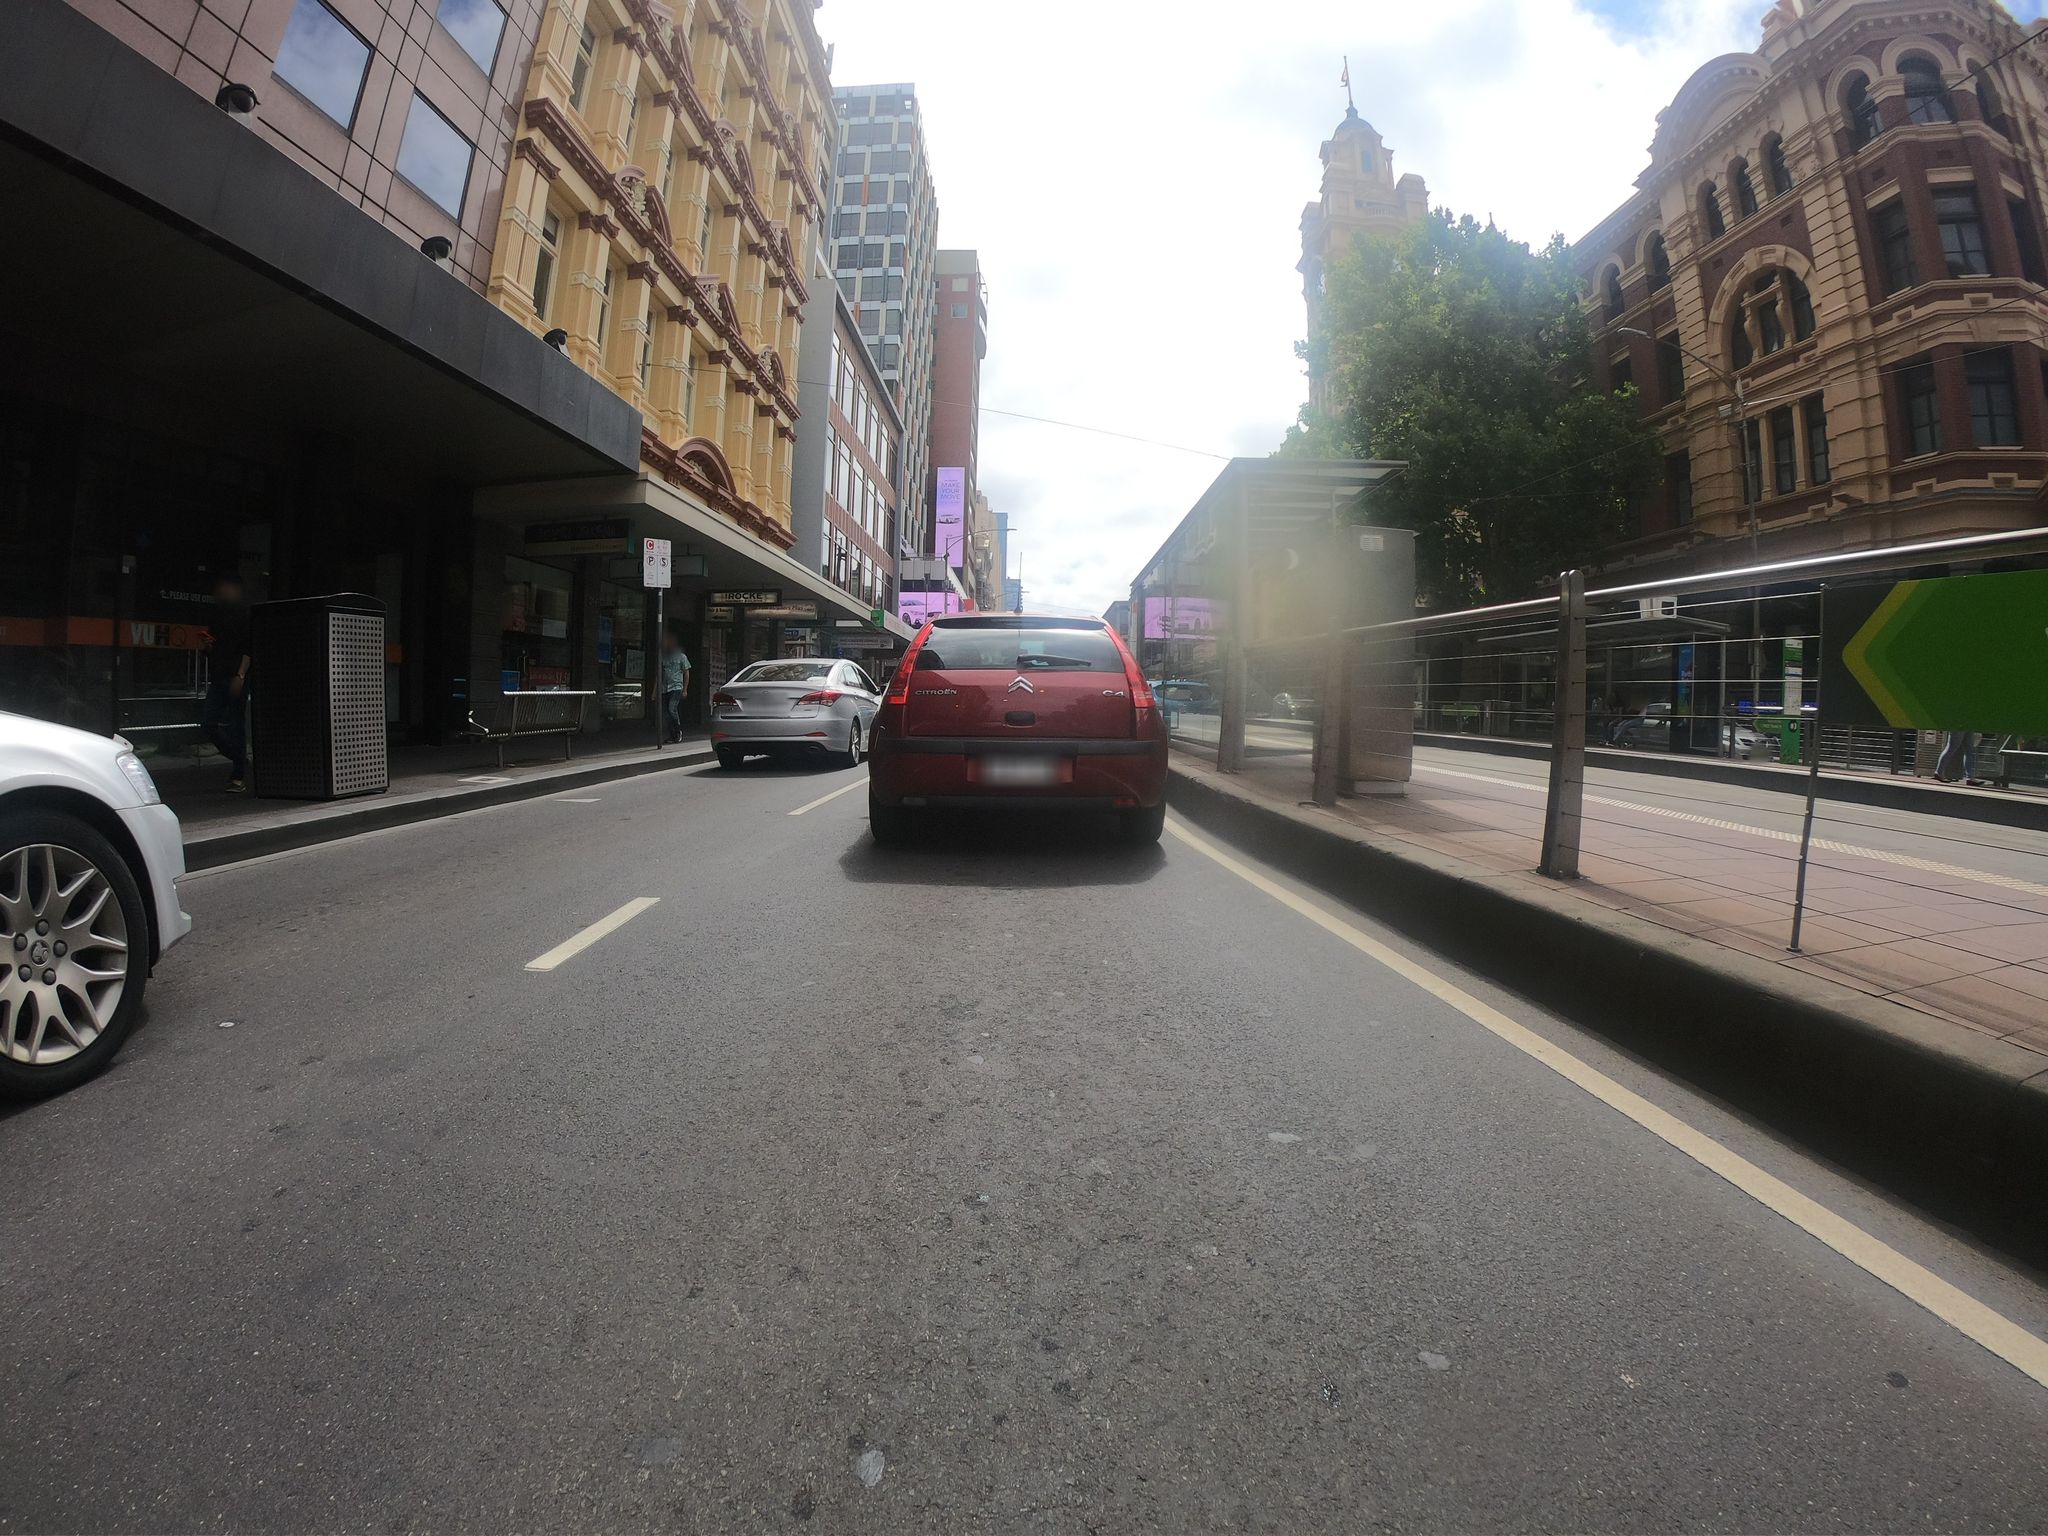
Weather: clear
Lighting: day
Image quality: good
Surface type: driving surface
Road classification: footway, corridor, pedestrian
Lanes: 2
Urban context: urban centre
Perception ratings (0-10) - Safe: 6.08, Lively: 9.28, Beautiful: 7.21, Boring: 1.37, Depressing: 3.61, Wealthy: 4.48